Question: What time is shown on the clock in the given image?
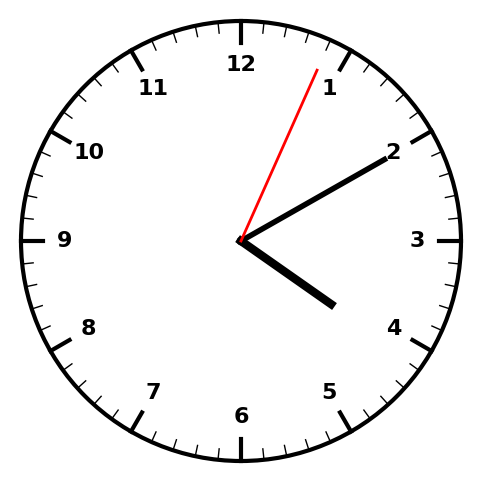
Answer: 04:10:04